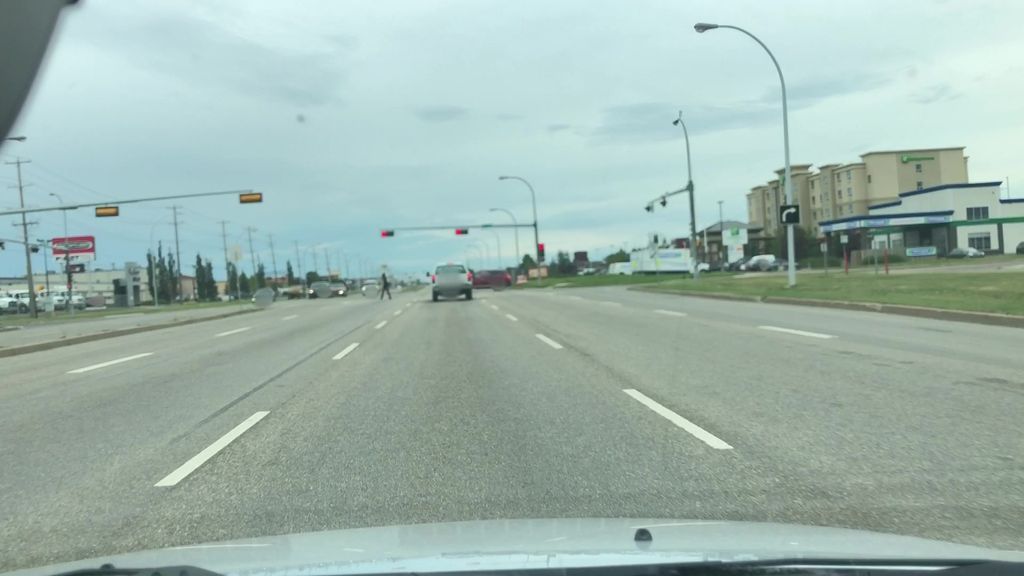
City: edmonton